Field crop: tomato
Growth stage: 1
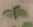
Species: solanum